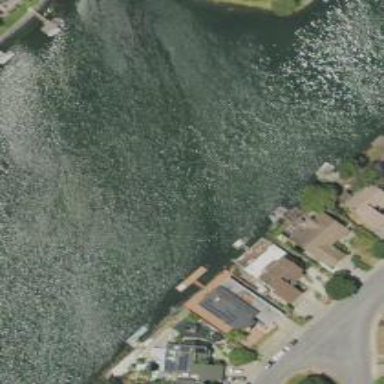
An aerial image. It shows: Dock by the waterway.